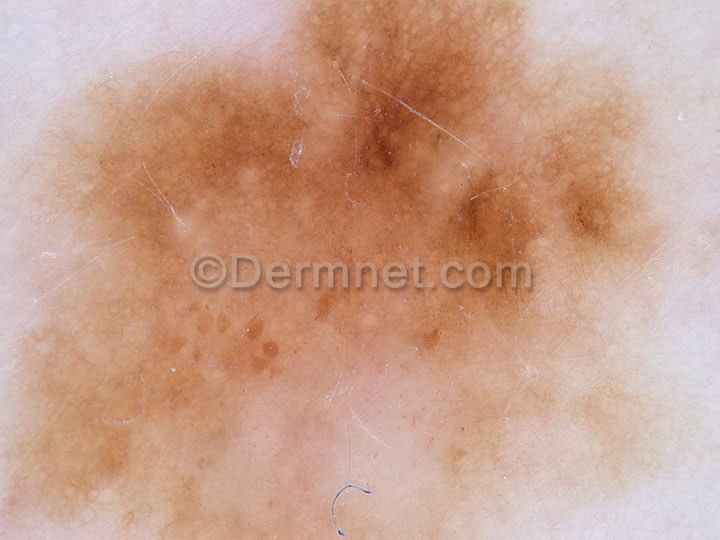
Disease: Melanoma Skin Cancer Nevi and Moles